Question: azure cli 'az group list' return data like
'''
[
"demo3",
"demo",
"demo2",
"NetworkWatcherRG"
]
'''
I'd like to foreach it's value on ubuntu bash then printing below result
'''
demo3
demo
demo2
NetworkWatcherRG
'''
What I've tried :
I tried below script
'''
jq -c '.[]' $(az group list) | while read i; do echo $i ;done
'''
but get image's error

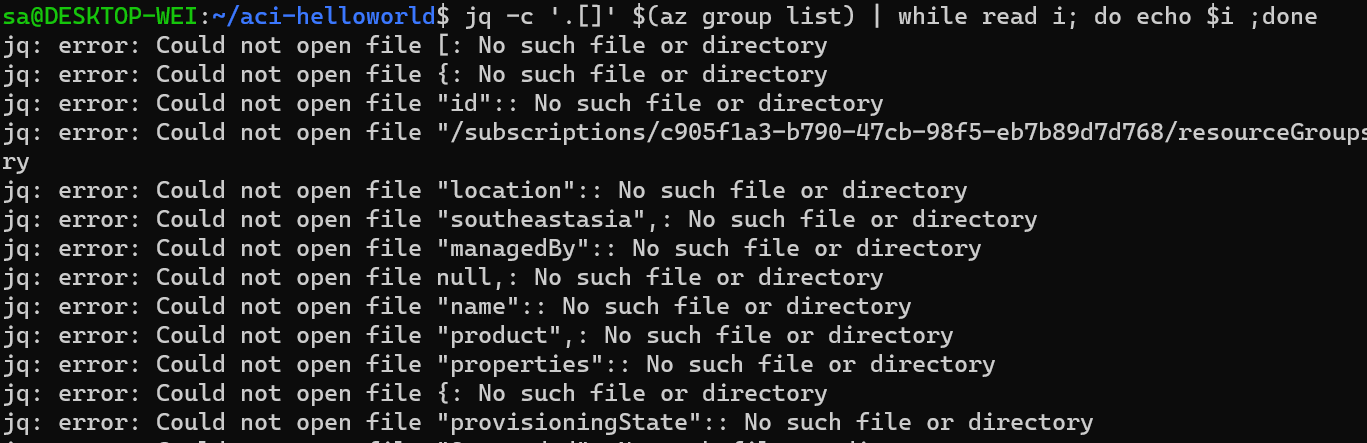
Answer: Your command expands to this (see it for yourself with 'set -x'):
'''
jq -c '.[]' '[' '"demo3",' '"demo",' '"demo2",' '"NetworkWatcherRG"' ']'
'''
The command substitution is replaced with the command output, but jq doesn't expect a JSON body as a parameter - either files containing JSON, or a stream in standard input. Since all the parameters ('[', '"demo3"' etc.) are filenames, you see the errors you do.
You could have Bash make it look like it's a file with process substitution:
'''
jq -c '.[]' <(az group list)
'''
or, more portably, use pipes:
'''
az group list | jq -c '.[]'
'''
---
Notice that quoting wouldn't help here either: if you ran
'''
jq -c '.[] "$(az group list)"
'''
it would expand to
'''
jq -c '.[]' '[
"demo3",
"demo",
"demo2",
"NetworkWatcherRG"
]'
'''
and jq would try to open a file with the name
'''
[
"demo3",
"demo",
"demo2",
"NetworkWatcherRG"
]
'''
which does not exist.